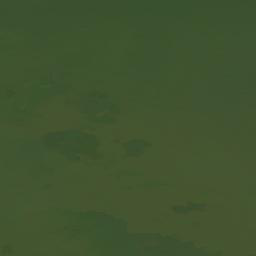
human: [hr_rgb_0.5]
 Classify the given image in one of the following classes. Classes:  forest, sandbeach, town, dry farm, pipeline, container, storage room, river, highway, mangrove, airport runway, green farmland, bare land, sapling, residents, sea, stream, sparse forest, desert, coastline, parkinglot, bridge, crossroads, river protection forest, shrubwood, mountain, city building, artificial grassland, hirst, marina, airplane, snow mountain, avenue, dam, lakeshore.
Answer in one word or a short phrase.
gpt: sea